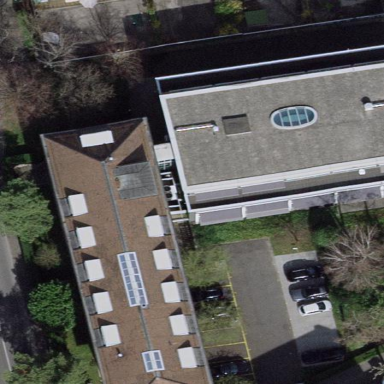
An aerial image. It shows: Office building.